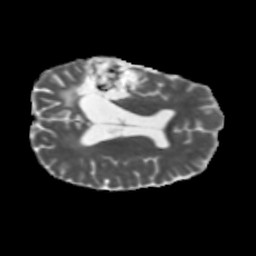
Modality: MD
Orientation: axial
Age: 49
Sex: male
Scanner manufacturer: siemens
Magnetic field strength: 3 T
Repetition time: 5.47 s
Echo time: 0.0854 s